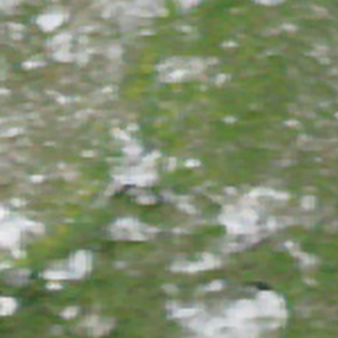
Label: other